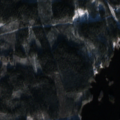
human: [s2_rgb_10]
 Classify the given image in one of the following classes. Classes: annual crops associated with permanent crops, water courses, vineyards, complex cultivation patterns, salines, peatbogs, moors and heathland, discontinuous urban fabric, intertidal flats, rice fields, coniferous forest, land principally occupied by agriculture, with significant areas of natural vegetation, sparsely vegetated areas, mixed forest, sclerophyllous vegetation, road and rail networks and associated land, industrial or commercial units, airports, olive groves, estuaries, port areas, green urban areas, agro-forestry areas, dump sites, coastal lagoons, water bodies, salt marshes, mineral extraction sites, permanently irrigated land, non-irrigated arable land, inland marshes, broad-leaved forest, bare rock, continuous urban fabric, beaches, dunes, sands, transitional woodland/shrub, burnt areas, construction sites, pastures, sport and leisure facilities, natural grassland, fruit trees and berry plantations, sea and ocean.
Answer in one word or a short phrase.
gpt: coniferous forest, mixed forest, water bodies